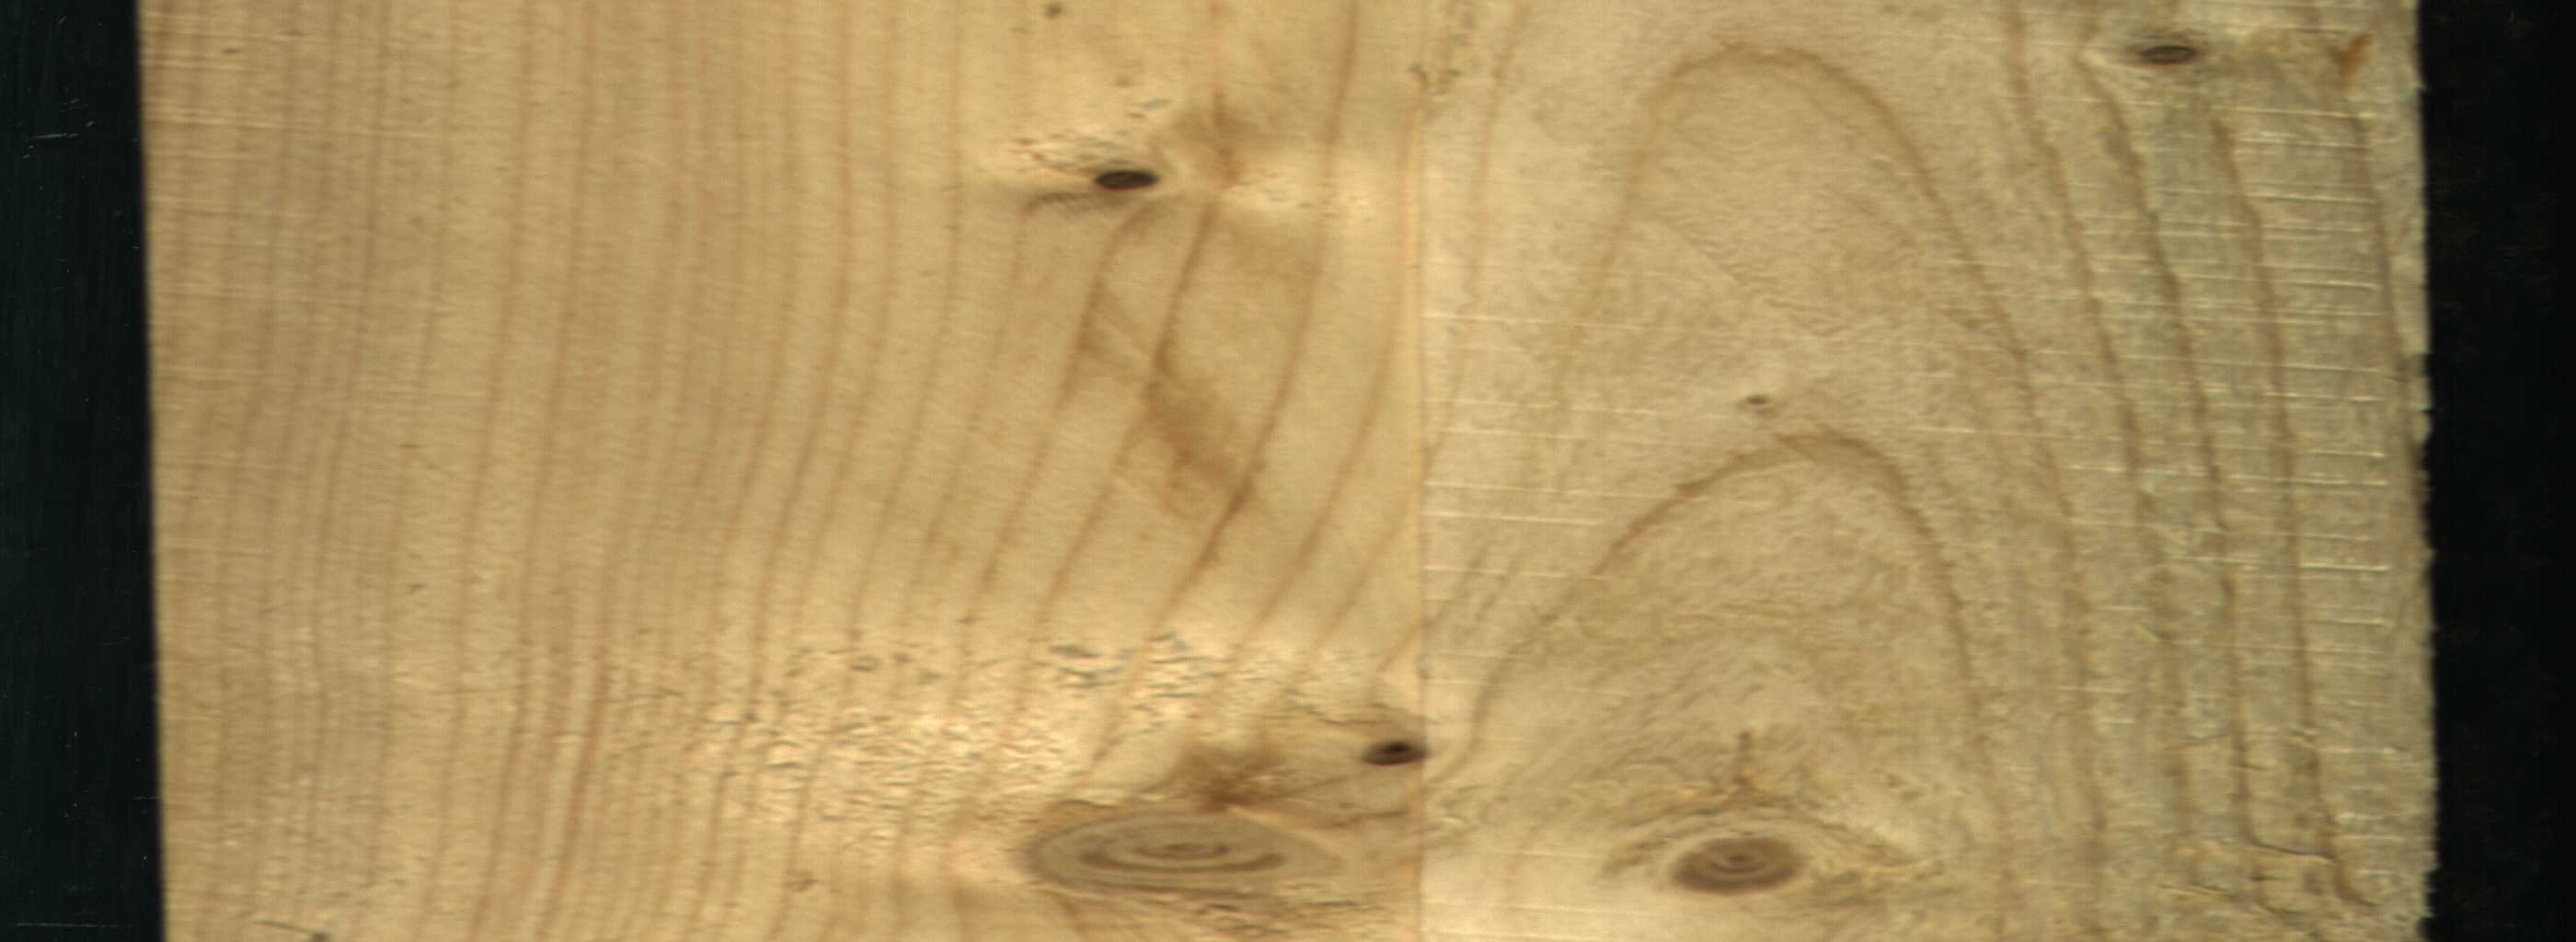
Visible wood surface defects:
Dead_Knot
Live_Knot
Live_Knot
Live_Knot
Live_Knot